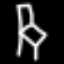
Label: chair